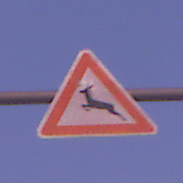
Verkehrszeichen: WildwechselRechts
Umgebung: Outdoor, Nature
Tageszeit: Dawn
Wetter: PartlyCloudy
Licht: Natural
Jahreszeit: NotSpecified
Kontrast: MediumContrast